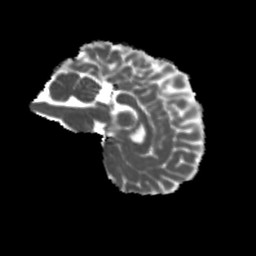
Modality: MD
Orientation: sagittal
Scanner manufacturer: siemens
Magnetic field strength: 3 T
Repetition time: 4 s
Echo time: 0.0594 s